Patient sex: F
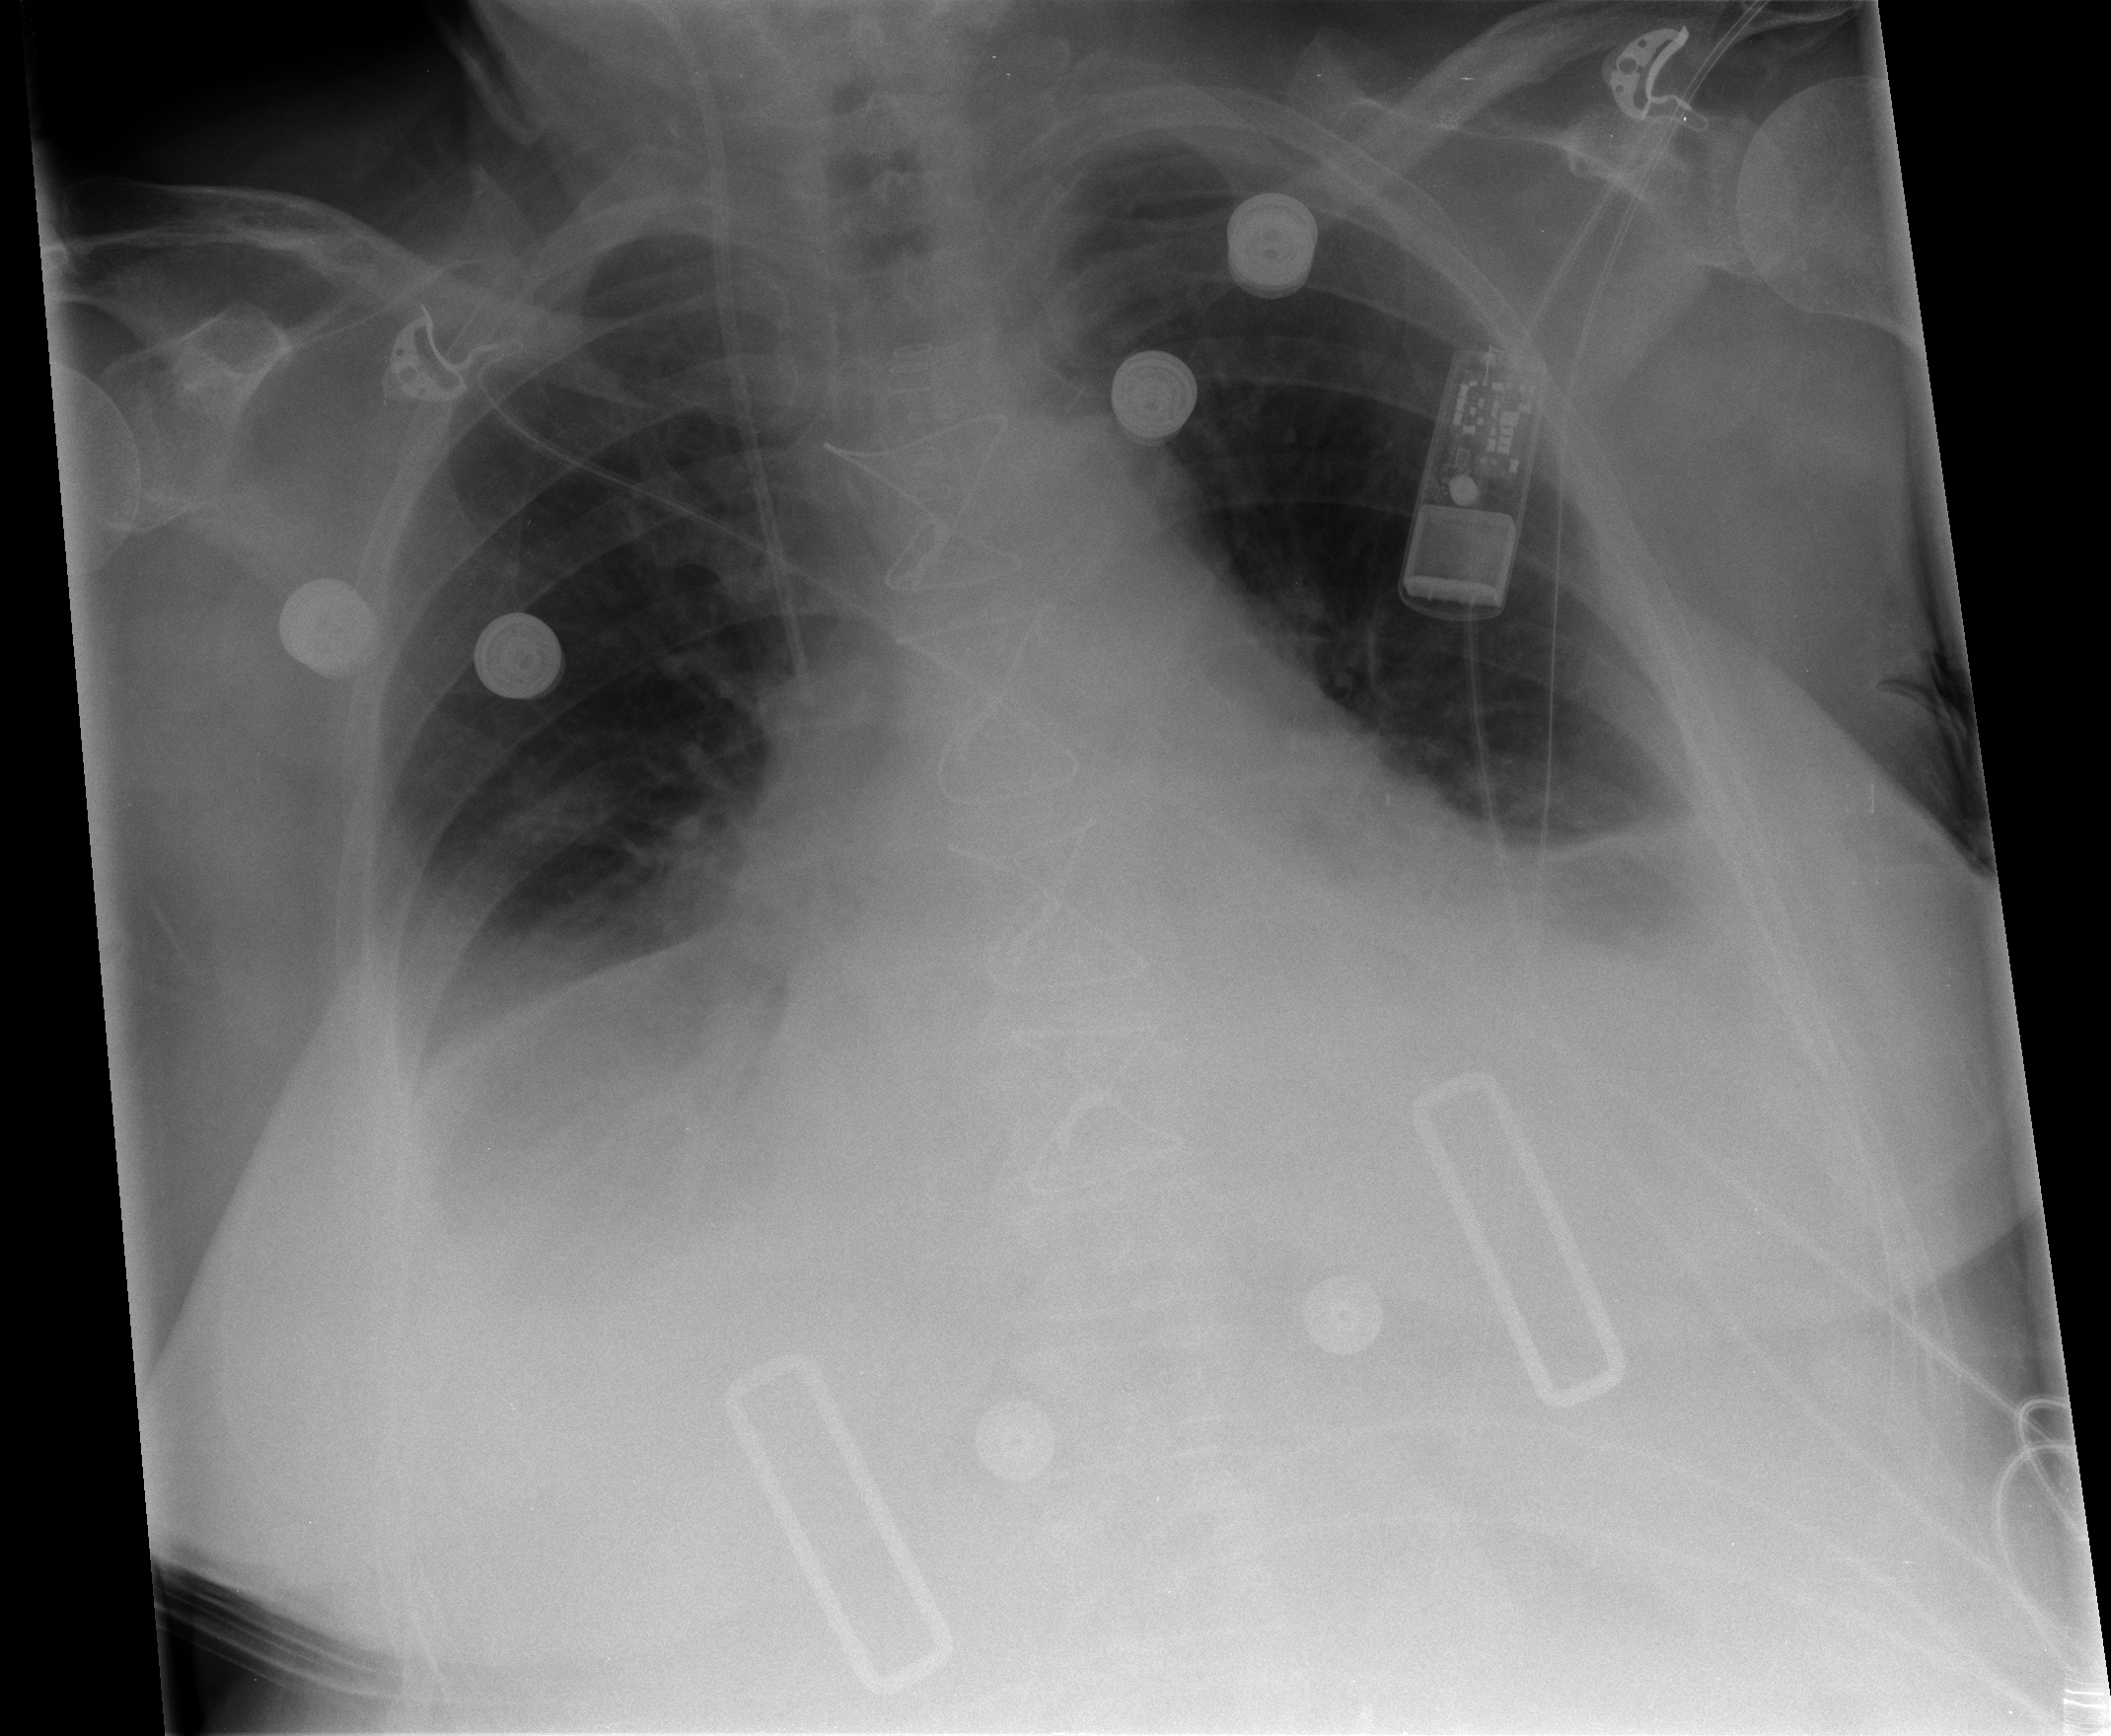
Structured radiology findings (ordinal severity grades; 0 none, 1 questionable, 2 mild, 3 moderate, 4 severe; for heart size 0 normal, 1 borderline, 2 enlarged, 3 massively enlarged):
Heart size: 1
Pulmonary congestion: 0
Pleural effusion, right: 2
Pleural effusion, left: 2
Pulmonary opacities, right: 0
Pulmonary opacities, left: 0
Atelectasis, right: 2
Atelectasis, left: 2